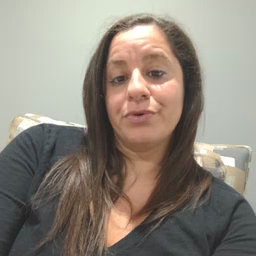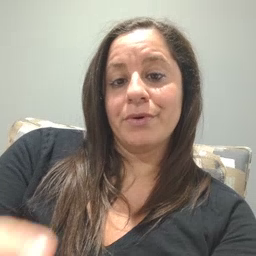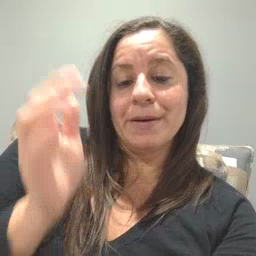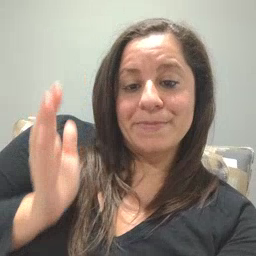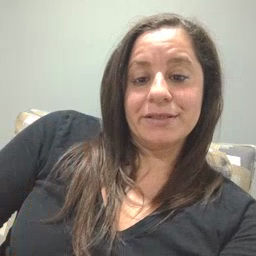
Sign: beside